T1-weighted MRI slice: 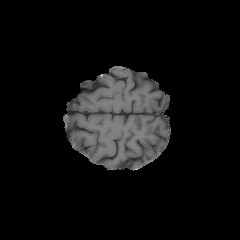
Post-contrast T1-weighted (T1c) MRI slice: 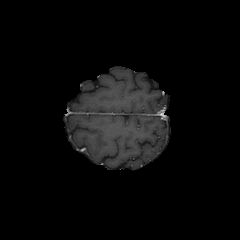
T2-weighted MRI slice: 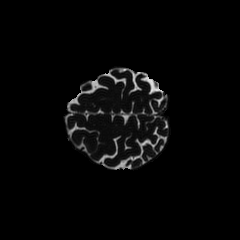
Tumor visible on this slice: yes